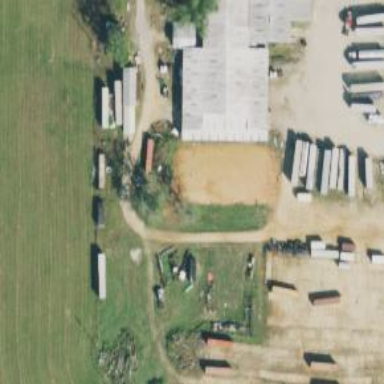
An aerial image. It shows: Trailer shop located within building.